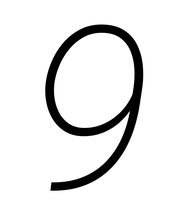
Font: Roboto-Italic_ExtraLight_Italic